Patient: sex F, age 35
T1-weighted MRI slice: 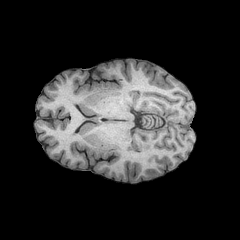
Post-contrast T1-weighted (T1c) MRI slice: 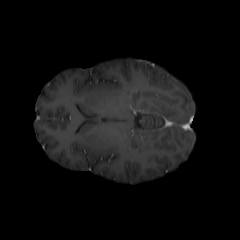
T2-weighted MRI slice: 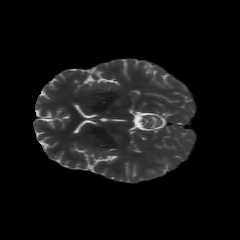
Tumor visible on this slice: no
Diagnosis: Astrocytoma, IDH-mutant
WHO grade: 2